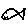
Label: fish